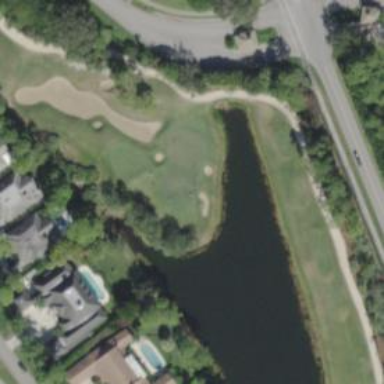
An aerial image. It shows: View of golf hole.